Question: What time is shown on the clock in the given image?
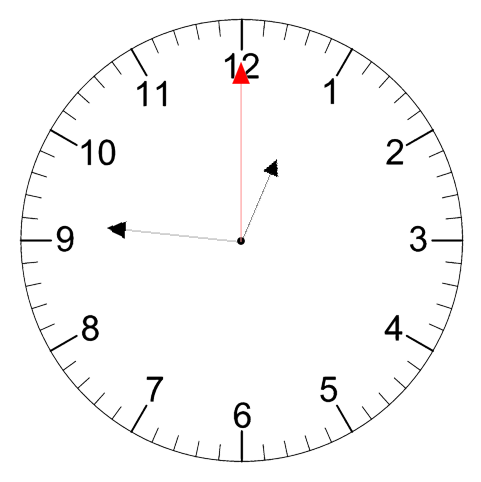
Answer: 12:46:00